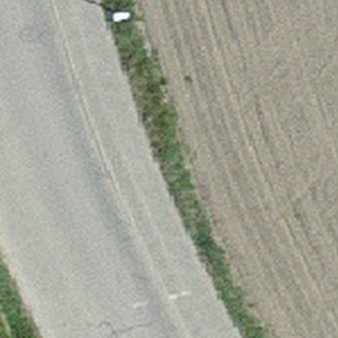
Label: other